Question: I am working on a jasper report in which I am using java customizers to make some changes in the chart look. In my report I am creating a bar chart which looks like below:

Here I am using following code to show labels on top of bars:
'''
CategoryPlot plot = (CategoryPlot)chart.getPlot();
BarRenderer barRenderer = (BarRenderer)plot.getRenderer();
CategoryPlot categoryPlot = (CategoryPlot) chart.getPlot();
categoryPlot.getRenderer().setBasePositiveItemLabelPosition(new ItemLabelPosition(ItemLabelAnchor.OUTSIDE12, TextAnchor.BOTTOM_CENTER));
'''
I want to increase the space between top of bars and labels. I am not getting a way to do this. Can someone suggest me how to do this?
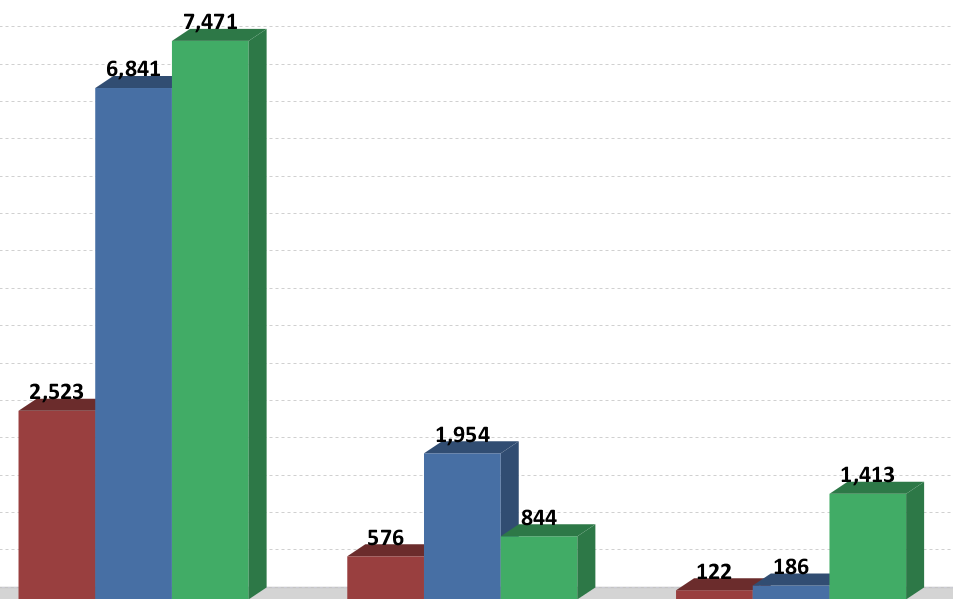
Answer: Try adding an offset to the label anchor:
'''
categoryPlot.getRenderer().setItemLabelAnchorOffset(10.0d);
'''